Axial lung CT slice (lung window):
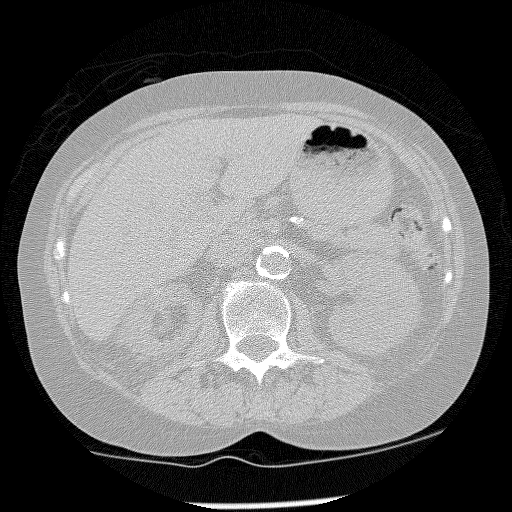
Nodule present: no